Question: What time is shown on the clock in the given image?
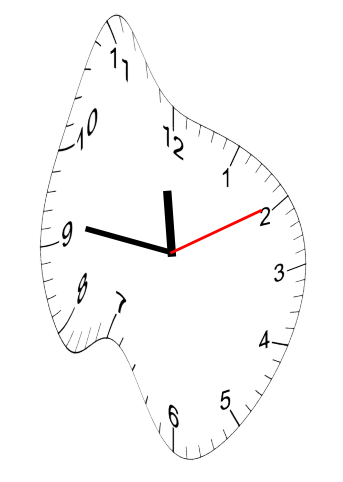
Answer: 11:46:10